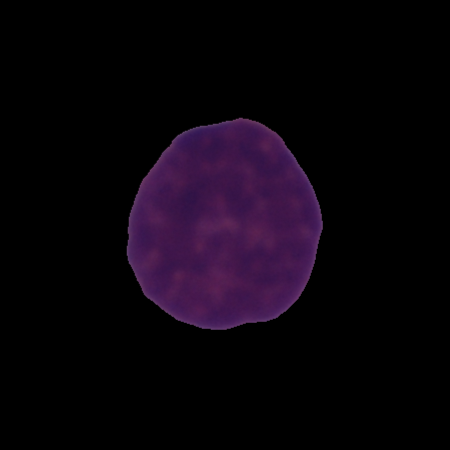
Label: cancer